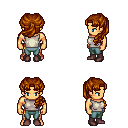
a pixel art fantasy rpg character, male body template, human, tanned skin, white sleeveless shirt, teal pants, brunette princess hairstyle, maroon shoes, four views (front, back, left, right), 2x2 character sprite sheet, small pixel art, hard edges, no anti-aliasing